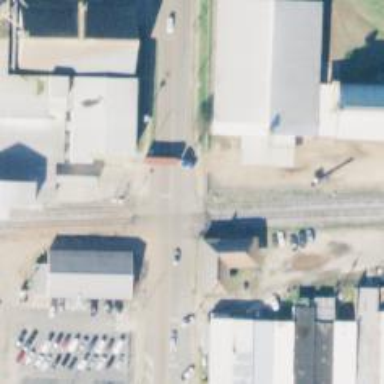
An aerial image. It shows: Railway level crossing.